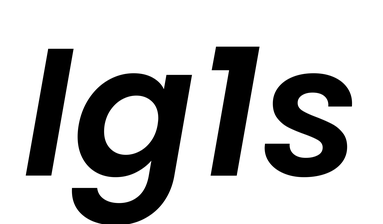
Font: Poppins-SemiBoldItalic